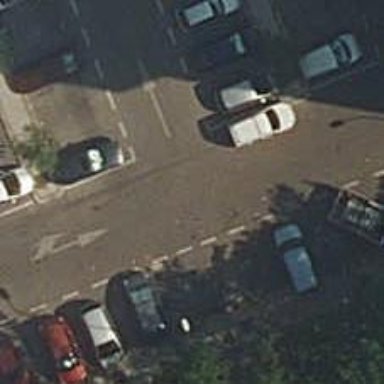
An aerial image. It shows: Parking aisle designated as service road.